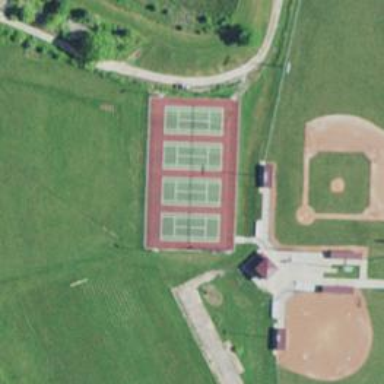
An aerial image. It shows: Tennis court in leisure pitch.